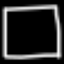
Label: square